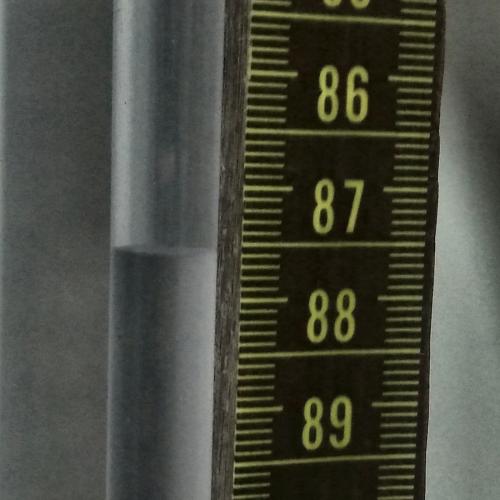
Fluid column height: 87.6 cm